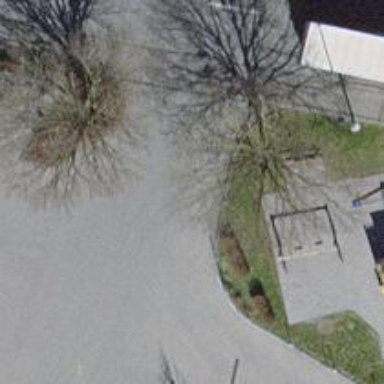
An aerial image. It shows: Asphalt parking aisle road.